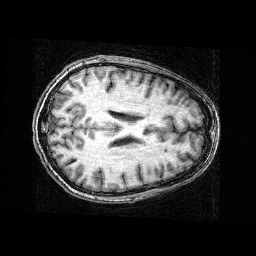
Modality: T1w
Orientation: axial
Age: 49
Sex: male
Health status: ill
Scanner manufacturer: siemens
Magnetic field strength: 3 T
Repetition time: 0.0025 s
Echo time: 0.00336 s